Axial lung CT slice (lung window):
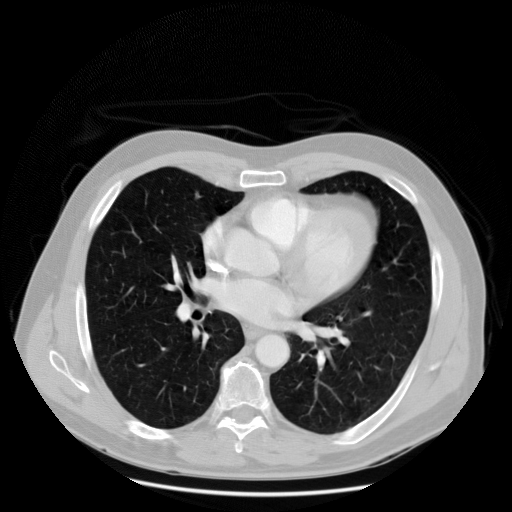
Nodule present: no